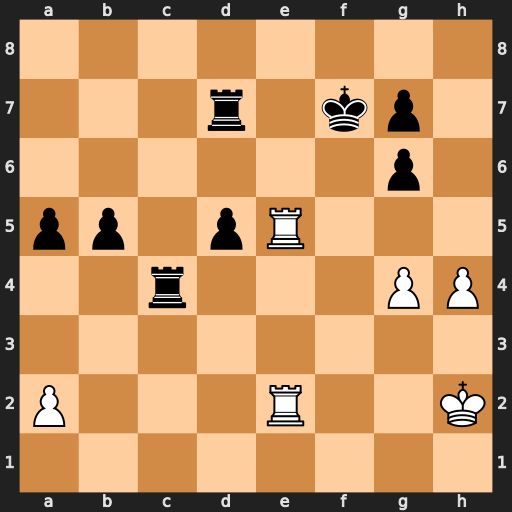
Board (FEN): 8/3r1kp1/6p1/pp1pR3/2r3PP/8/P3R2K/8
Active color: w
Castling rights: -
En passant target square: -
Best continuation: Rf2+ Kg8 Re8+ Kh7 Rff8 g5 h5 g6 Rh8+ Kg7 h6+ Kf6 Rhf8+